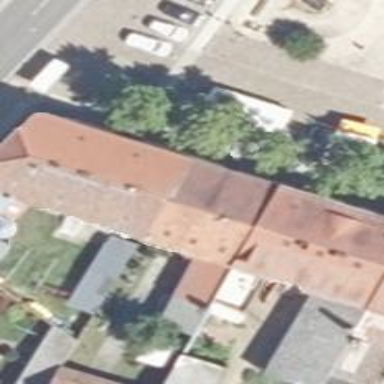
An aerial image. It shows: Residential building with half-hipped roof shape.